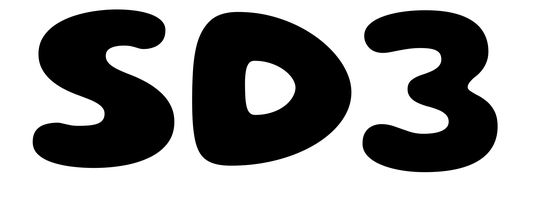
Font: Gluten_Bold